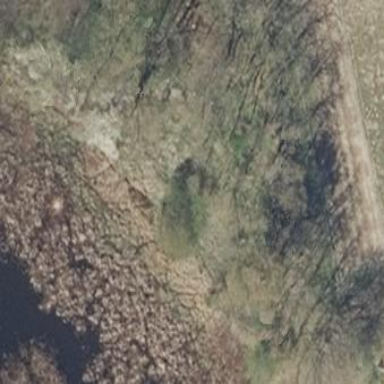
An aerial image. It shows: Patch of scrub vegetation.